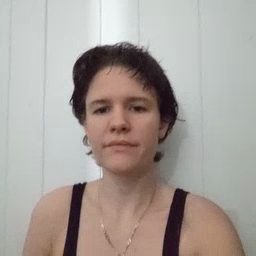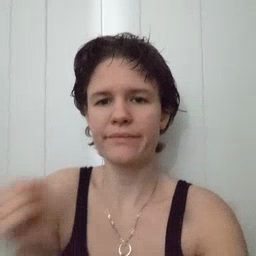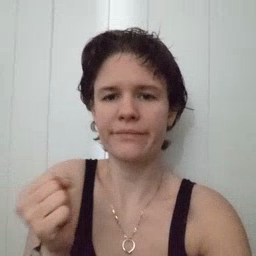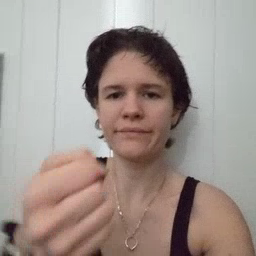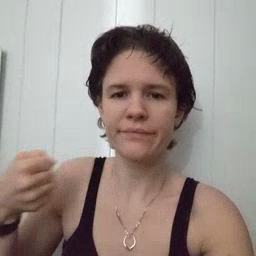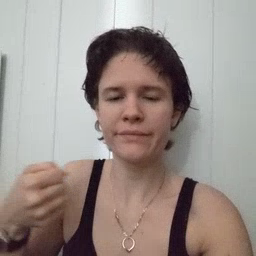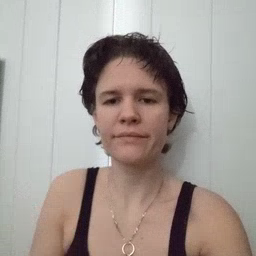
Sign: refrigerator